Question: I'm developing a C# windows form application which scan passports in a client PC
in the same client PC user is going to open a webpage with which has some textboxes.
Is there any way to share some values of windows form application with the browser page?
(IS there anyway to invoke some functions in Windows App through RPC from the browser JavaScript, or any mechanism of share or send these values)
.
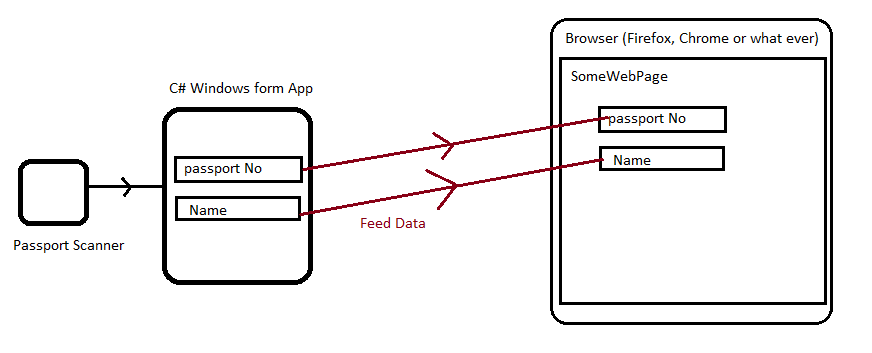
Answer: You can use the web server as a mutually accessible resource. The c# application can send data to the server, and the web browser can poll/listen for updates from the web server using AJAX. If the Windows application is also connected to the server, it could receive updates from the web page.
Alternatively, if you want to do a one-time sharing of data between the Windows app and the website, you could:
- - - - -
Certainly there are other ways to do it as well. My goal would be to avoid having to have any knowledge of the web browser in use, e.g. requiring a plugin to be downloaded to facilitate the communication between the browser and the Windows application.